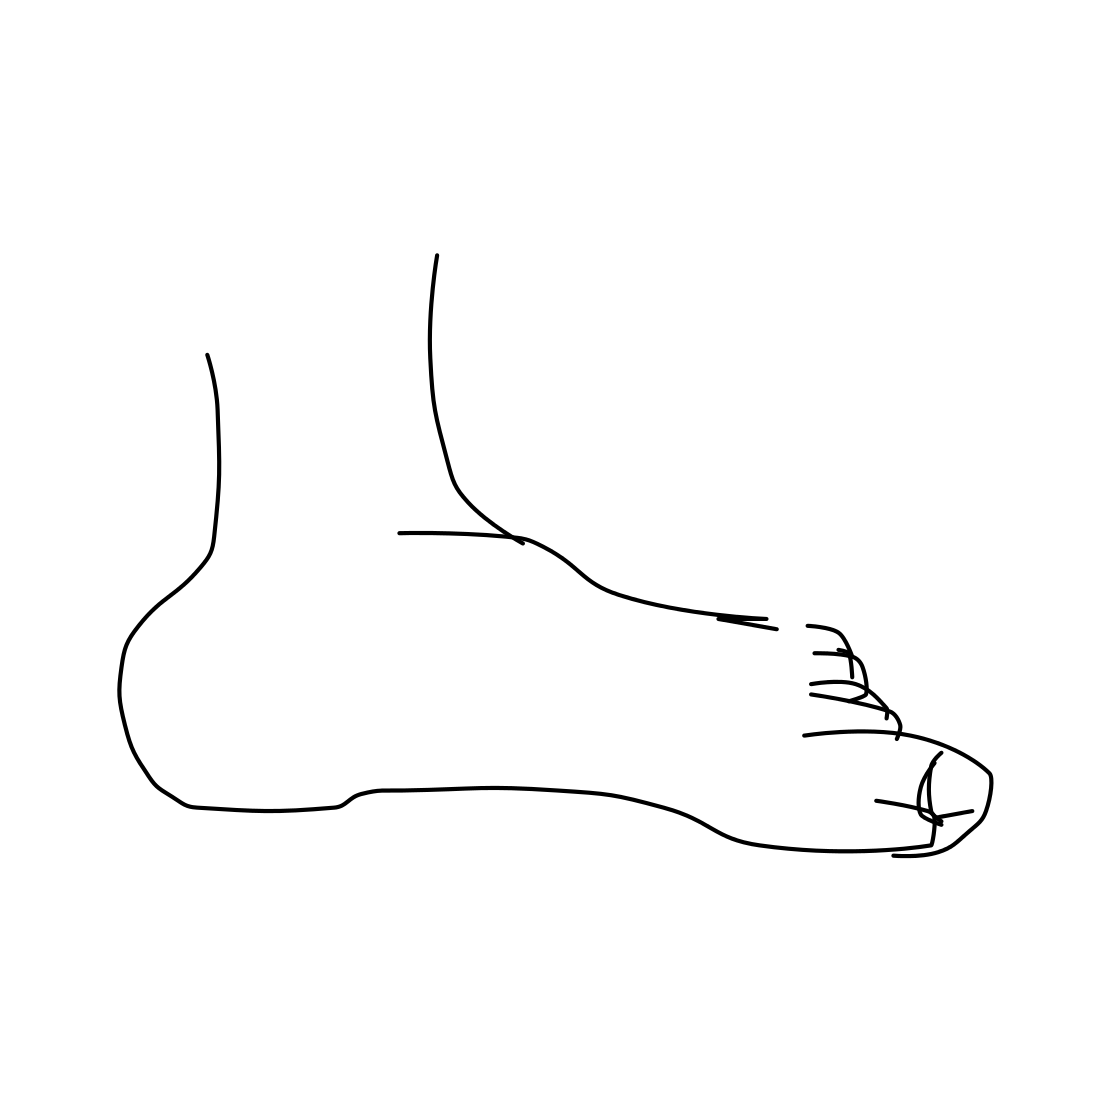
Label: foot